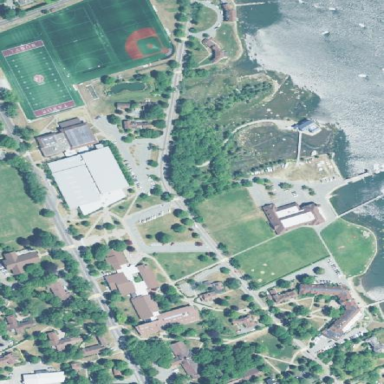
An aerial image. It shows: School.